Chest X-ray:
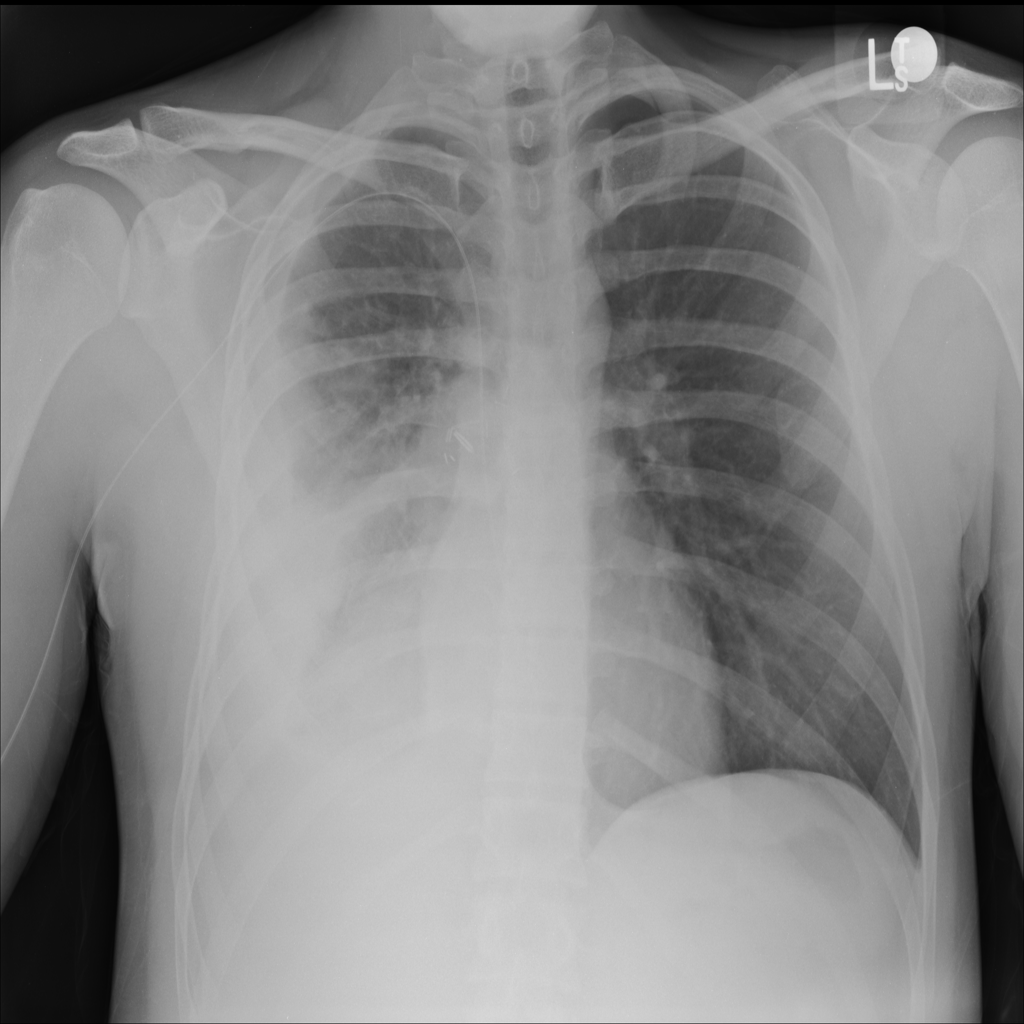
Findings: Atelectasis, Consolidation, Effusion
No abnormal finding: no